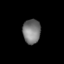
Tissue: lung
Cell type: Epithelial cells
Senescence score: 0.1923
Nuclear area (px): 417
Mean DAPI intensity: 124.096